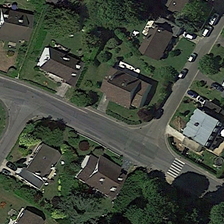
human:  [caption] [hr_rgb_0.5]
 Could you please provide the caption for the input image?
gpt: on both sides of the road are gray roofs of houses .

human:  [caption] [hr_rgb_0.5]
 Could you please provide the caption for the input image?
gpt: many green plants are planted around the neighborhood .

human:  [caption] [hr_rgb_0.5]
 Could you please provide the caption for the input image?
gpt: on both sides of the road are gray roofs of houses .

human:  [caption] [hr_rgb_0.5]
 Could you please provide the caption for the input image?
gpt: many green plants are planted around the neighborhood .

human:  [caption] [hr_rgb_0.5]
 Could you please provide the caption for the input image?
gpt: on both sides of the road are gray roofs of houses .